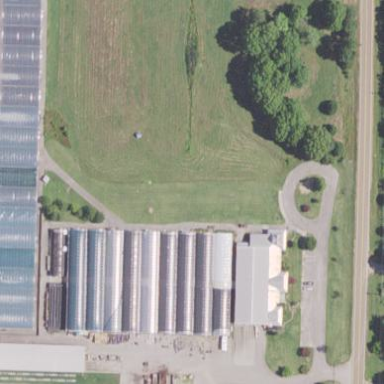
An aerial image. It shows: Greenhouse used for horticulture.